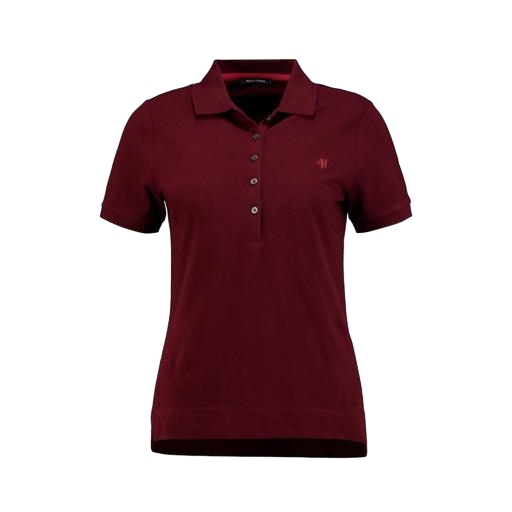
red skinny-fit stretch polo shirt, skinny-fit stretch polo shirt, skinny-fit polo shirt, white background